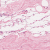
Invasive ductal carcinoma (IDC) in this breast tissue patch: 0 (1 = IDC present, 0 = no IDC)